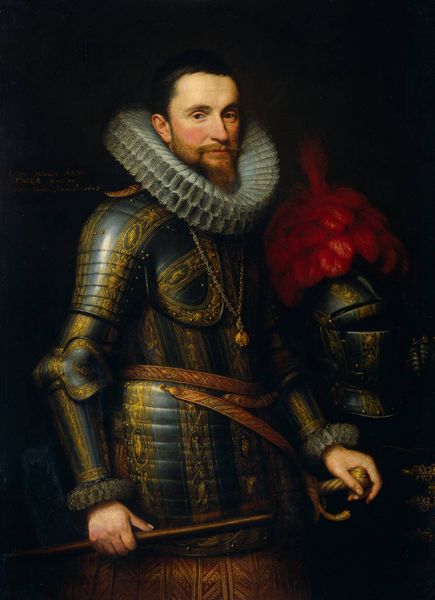
Titel: Ambrogio Spinola (1569-1630), Commander of the Spanish Troops in the Southern Netherlands
Künstler: Michiel Jansz. van Miereveld
Standort: Amsterdam
Institution: Rijksmuseum
Schlagwörter: dunkel, feder, hand, kopf, mann, grau, haar, nase, ohr, schmuck, schwarz, weiss, blick, gürtel, rot, rock, alt, bart, kappe, augen, federn, geschichte, kragen, silber, halskrause, holland, hände, niederlande, portrait, porträt, auge, gewand, gold, reich, adel, spitzen, kinn, ohren, renaissance, federbusch, adlig, lächeln, spanien, stab, kette, könig, glanz, uhr, glänzend, metall, wedel, kinnbart, krempe, schnalle, medaillon, kreuz, groß, schwert, säbel, uniform, soldat, degen, helm, herrscher, krause, ritter, rüstung, knauf, dunke, amulett, portät, dolch, feldherr, visier, adelig, van dyck, hofmalerei, beschlag, federschmuck, grund, helmbusch, reflex, protrait, msnn, renaisance, collane, niederlände, spanische halskrause, gürtelschließe, köänig, rustung, buschel, ritteerüstung